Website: crate-barrel
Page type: billing-address
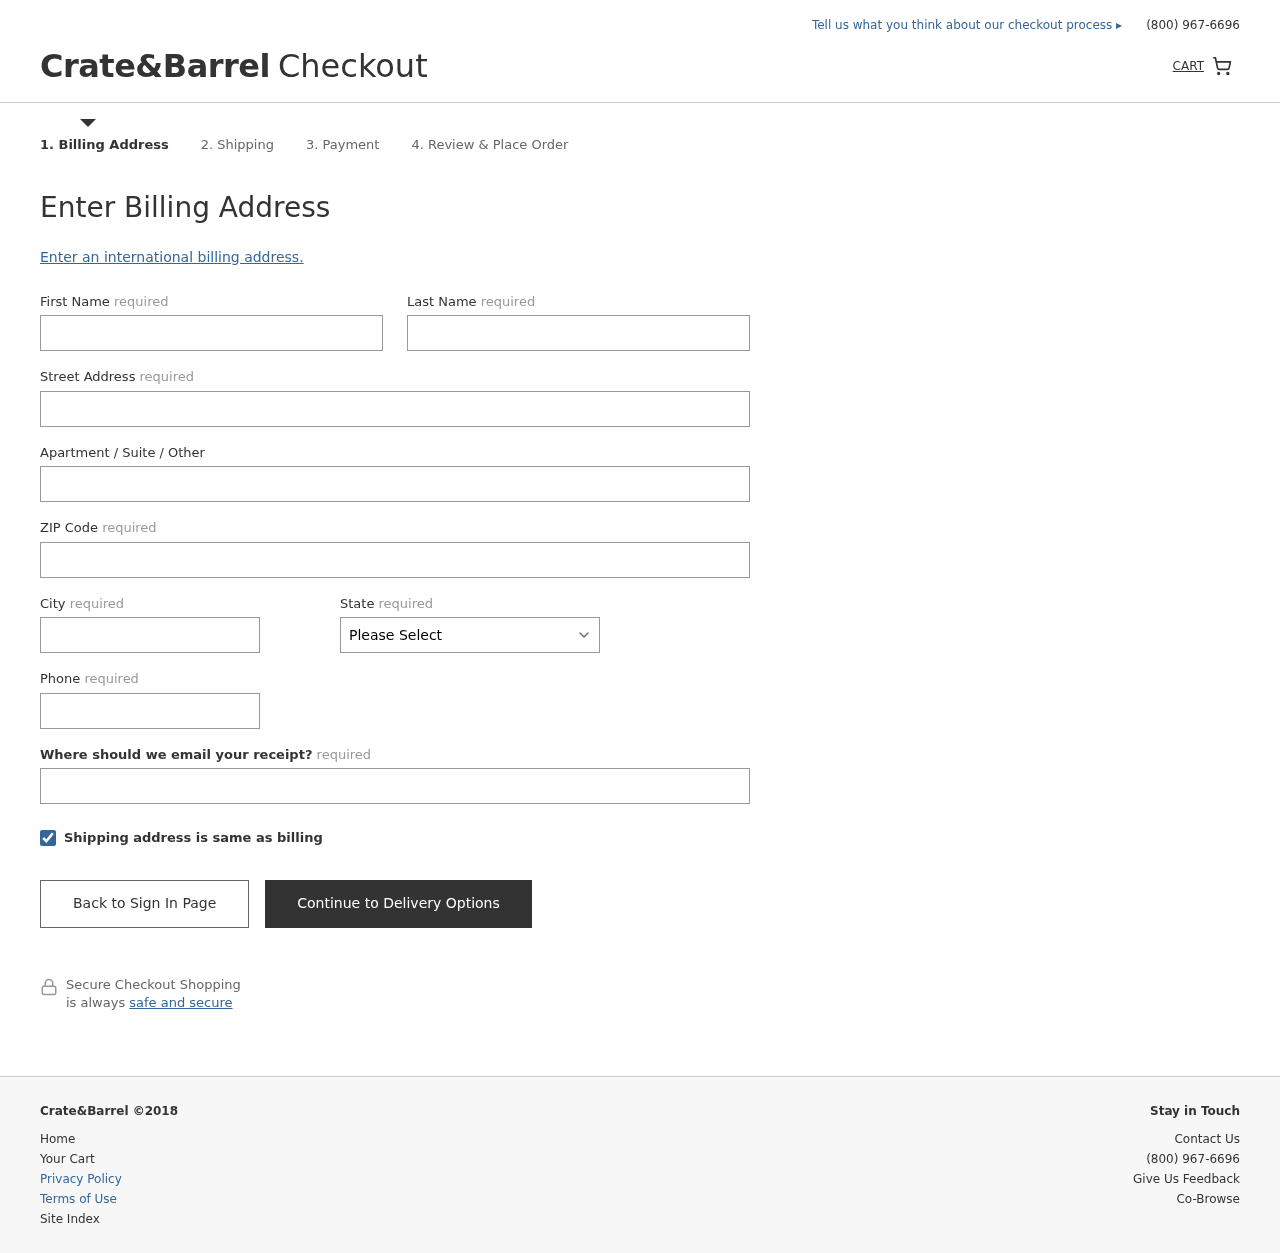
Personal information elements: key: PII_STATE
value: Missouri
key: PII_FIRSTNAME
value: Aaron
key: PII_LASTNAME
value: Hubbard
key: PII_STREET
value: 5351 Francisco Landing Suite 603
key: PII_STREET2
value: Suite 594
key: PII_POSTCODE
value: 80471
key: PII_CITY
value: East Jessicamouth
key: PII_PHONE
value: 9973529771
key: PII_EMAIL
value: aaron.hubbard@hotmail.com